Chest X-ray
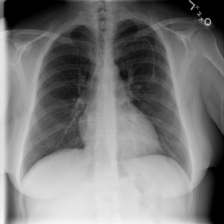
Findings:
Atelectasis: negative
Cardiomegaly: negative
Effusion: negative
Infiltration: negative
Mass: negative
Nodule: negative
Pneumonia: negative
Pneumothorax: negative
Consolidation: negative
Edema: negative
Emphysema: negative
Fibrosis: negative
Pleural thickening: negative
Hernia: negative